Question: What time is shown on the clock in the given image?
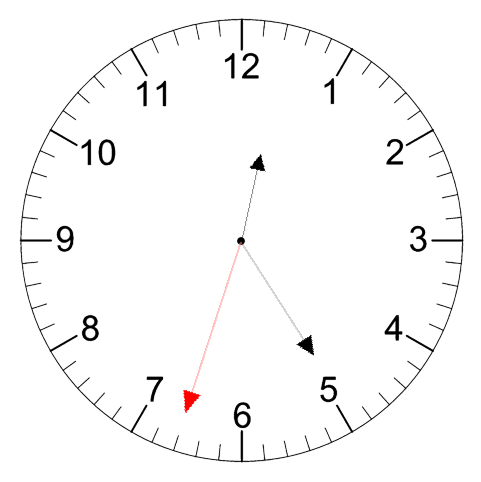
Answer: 12:24:33